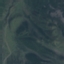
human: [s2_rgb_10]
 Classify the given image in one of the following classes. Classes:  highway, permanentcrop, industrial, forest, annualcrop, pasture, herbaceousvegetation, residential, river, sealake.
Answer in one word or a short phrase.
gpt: HerbaceousVegetation